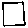
Label: square